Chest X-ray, PA view. Patient: 46 years old, sex F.
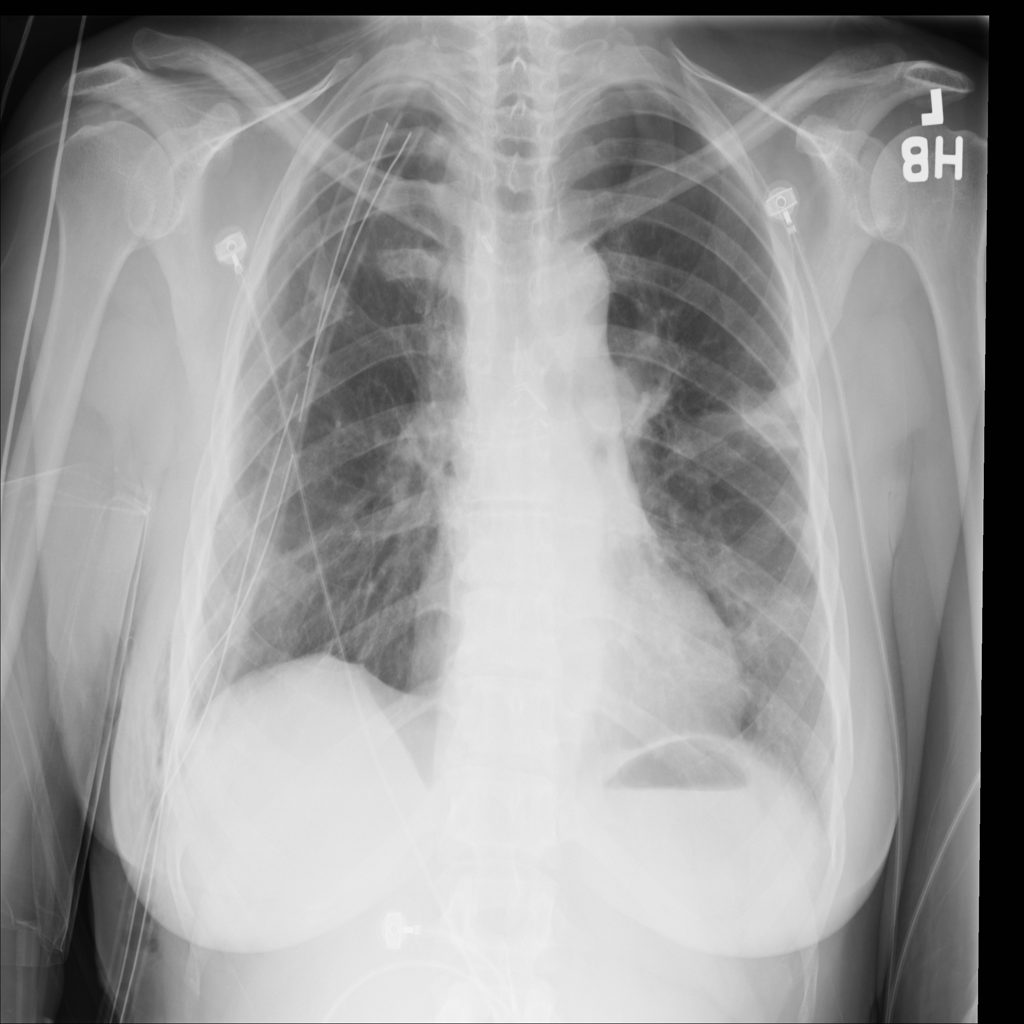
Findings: Atelectasis, Emphysema